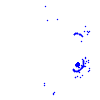
Particle: electron